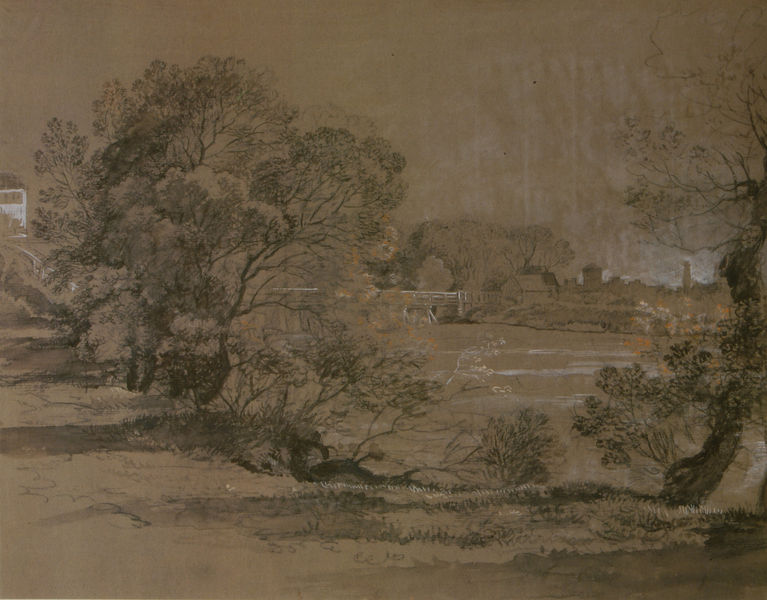
Titel: Blick über die Isar auf die Praterinsel und München
Standort: München
Institution: Staatliche Graphische Sammlung
Schlagwörter: baum, blätter, dunkel, feder, gewitter, himmel, laub, schatten, wasser, weiß, wolken, aquarell, baumstämme, bäume, fluss, gelb, grün, kirchturm, landschaft, ocker, see, stadt, ufer, äste, abend, blumen, braun, grau, hintergrund, holz, kreide, licht, nacht, schwarz, skizze, zeichnung, gras, haus, park, weg, wiese, bild, ast, bach, baumstamm, dämmerung, ebene, erde, feld, häuser, hügel, natur, wind, zweige, brücke, büsche, gebüsch, gewässer, pflanzen, schornstein, turm, garten, küste, ruhig, wellen, papier, düster, ansicht, fassade, ort, studie, dorf, tag, winter, sepia, damm, böschung, strom, stämme, unwetter, wild, grass, ortschaft, regen, laviert, tusche, fuss, türme, kohle, stich, quer, bleistift, laubbaum, bewachsen, geäst, landschafft, laubbäume, abwärts, krumm, bauten, getönt, holzbrücke, schleuse, gehöht, weißhöhung, fischteich, zeichnunh, chinese, landscape, überqueren, black, aste, bridge, grasbüsche, ruin, tree, brucke, gekrümt, n, bluss, fire, gloomy, wild fire